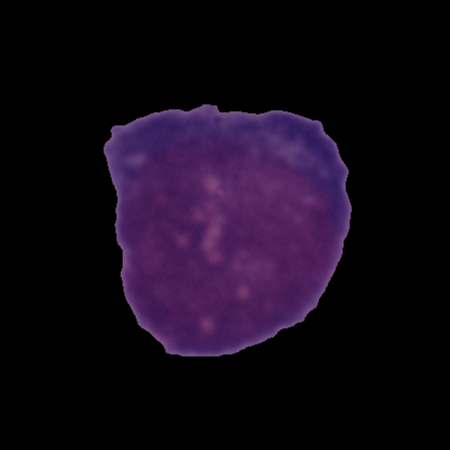
Label: cancer